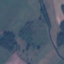
Land use / land cover class: Pasture